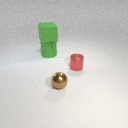
small brown metal sphere in front of large green metal cylinder